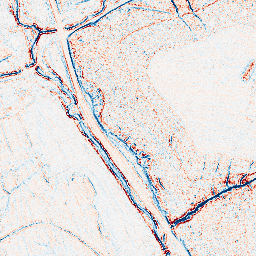
Category: edge_preserving
Decomposition family: bilateral
Decomposition parameters: d: 5
sigma_color: 100
sigma_space: 75
Upsampling method: sinc_blackman
Upsampling parameters: scale: 4
kernel_size: 16
Upsampling scale: 4